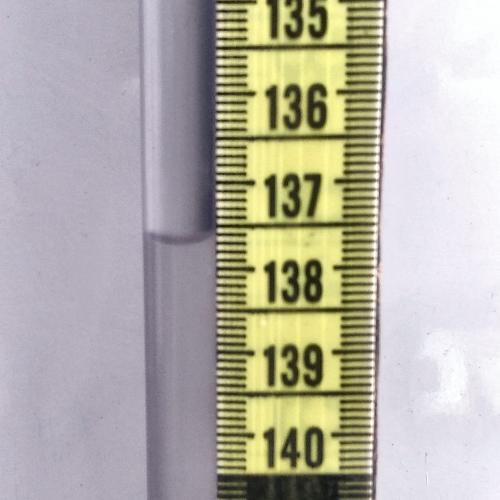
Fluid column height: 137.6 cm